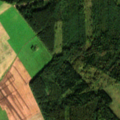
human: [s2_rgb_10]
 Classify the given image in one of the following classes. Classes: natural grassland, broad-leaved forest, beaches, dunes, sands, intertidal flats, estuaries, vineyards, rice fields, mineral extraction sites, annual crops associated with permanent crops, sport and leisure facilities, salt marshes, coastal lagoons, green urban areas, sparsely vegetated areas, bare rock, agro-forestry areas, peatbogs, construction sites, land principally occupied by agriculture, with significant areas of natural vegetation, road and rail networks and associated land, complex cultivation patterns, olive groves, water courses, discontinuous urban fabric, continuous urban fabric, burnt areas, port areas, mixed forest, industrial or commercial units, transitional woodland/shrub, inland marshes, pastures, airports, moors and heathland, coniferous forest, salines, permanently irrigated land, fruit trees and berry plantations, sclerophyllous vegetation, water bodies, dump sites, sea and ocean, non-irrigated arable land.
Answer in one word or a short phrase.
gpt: non-irrigated arable land, coniferous forest, mixed forest, transitional woodland/shrub